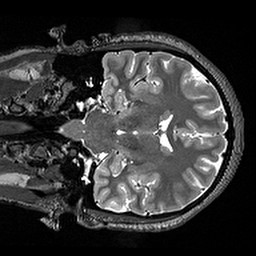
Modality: T2w
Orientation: coronal
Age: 21
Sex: female
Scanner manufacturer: siemens
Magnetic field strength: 3 T
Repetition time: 3.2 s
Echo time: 0.567 s